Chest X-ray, PA view. Patient: 58 years old, sex F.
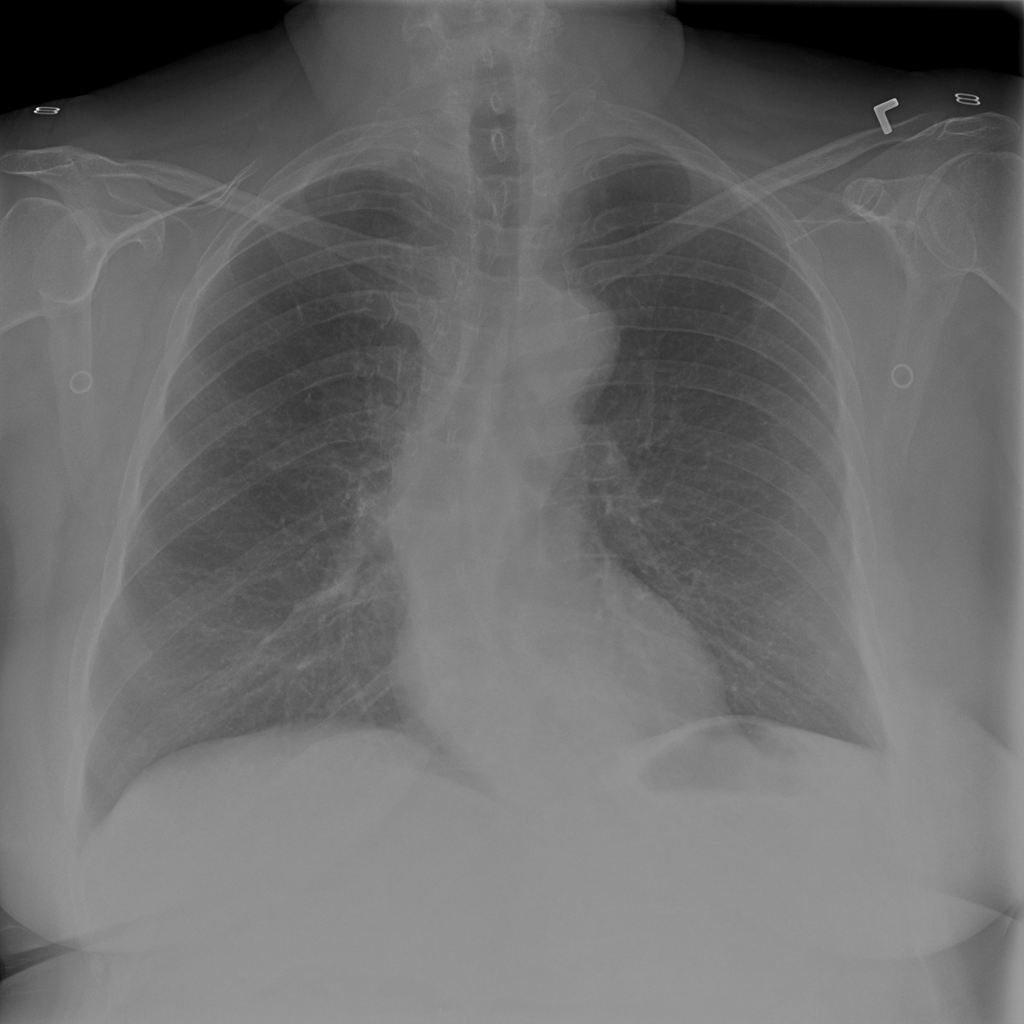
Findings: No Finding